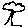
Label: tree